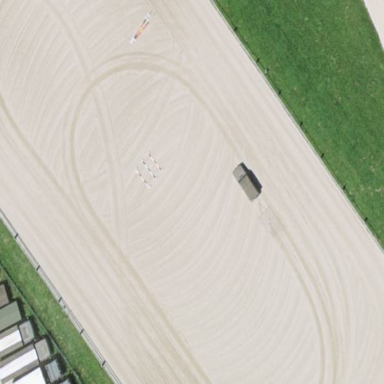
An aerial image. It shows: Sand pitch for horse sport activities.